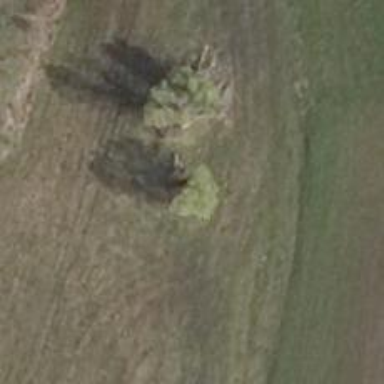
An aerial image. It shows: Deciduous broadleaved tree.